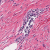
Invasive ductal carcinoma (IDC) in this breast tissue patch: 0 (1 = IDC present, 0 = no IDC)